Question: I upgrade the visual studio 2010 MVC project to visual studio 2013 .Net 4.5.
When I tried to add the following declaration to it, I get an error:
> The type arguments for method
'System.Web.Mvc.Html.InputExtensions.PasswordFor(System.Web.Mvc.HtmlHelper,
System.Linq.Expressions.Expression>)'
cannot be inferred from the usage. Try specifying the type arguments
explicitly.
I checked the references, all of them are in place. I added an web.config in view folder, but that didn't fix it.

Is there anything i am missing?
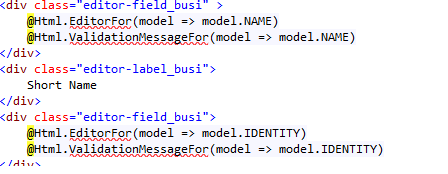
Answer: After upgrading to MVC 5.1 I had a similar problem, fixed by updating the version of System.Web.WebPages.Razor from 2.0.0.0 to 3.0.0.0 in the config section of views\web.config
'''
<sectionGroup name="system.web.webPages.razor" type="System.Web.WebPages.Razor.Configuration.RazorWebSectionGroup, System.Web.WebPages.Razor, Version=3.0.0.0, Culture=neutral, PublicKeyToken=31BF3856AD364E35">
<section name="host" type="System.Web.WebPages.Razor.Configuration.HostSection, System.Web.WebPages.Razor, Version=3.0.0.0, Culture=neutral, PublicKeyToken=31BF3856AD364E35" requirePermission="false" />
<section name="pages" type="System.Web.WebPages.Razor.Configuration.RazorPagesSection, System.Web.WebPages.Razor, Version=3.0.0.0, Culture=neutral, PublicKeyToken=31BF3856AD364E35" requirePermission="false" />
</sectionGroup>
'''